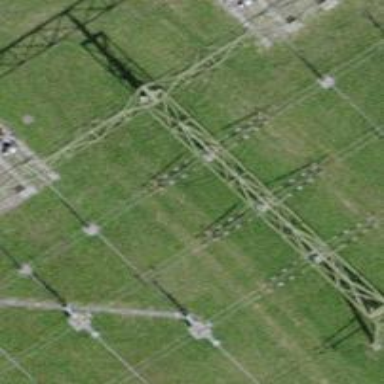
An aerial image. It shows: Busbar power line.